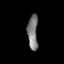
Tissue: skin
Cell type: Epithelial cells
Senescence score: 0.2176
Nuclear area (px): 353
Mean DAPI intensity: 122.949